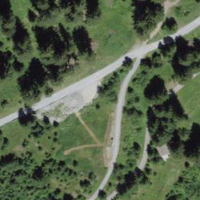
EUNIS habitat code: 43
Species observed at this site:
Apis mellifera
Salvia pratensis
Hesperia comma
Sorbus aucuparia